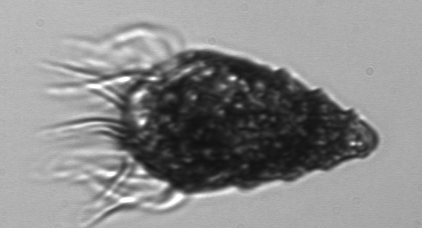
Label: Laboea_strobila